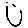
Label: smiley face